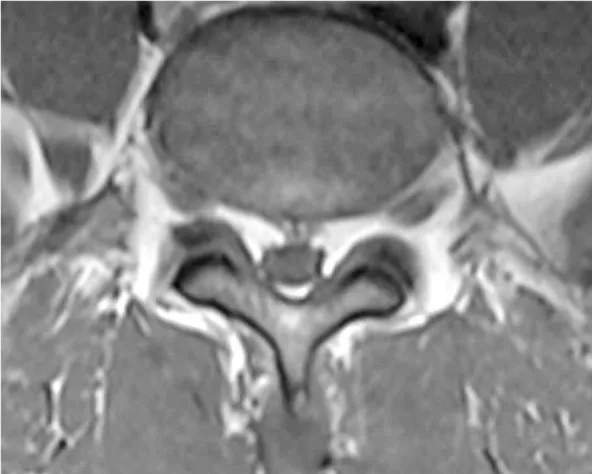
case 2, post LESI imagine without measurements.
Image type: radiology (mri)